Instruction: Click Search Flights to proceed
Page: home
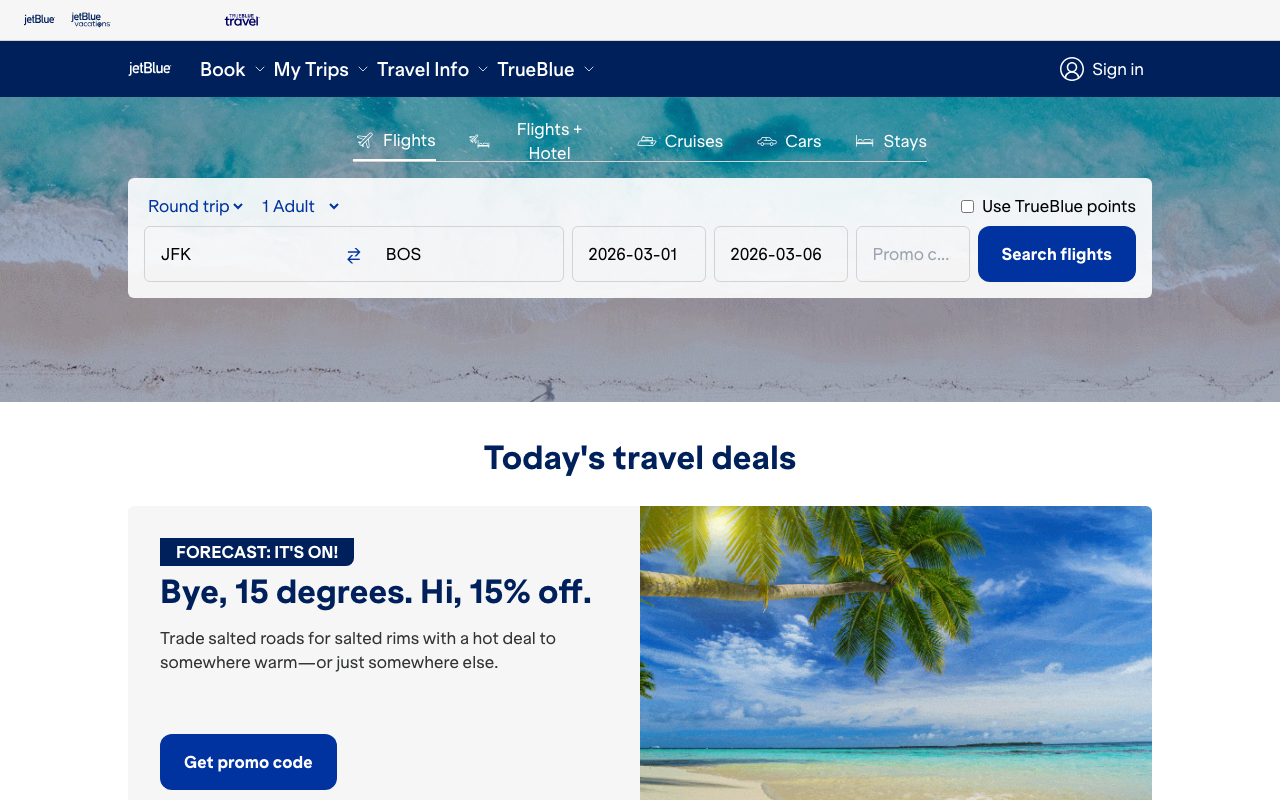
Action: click